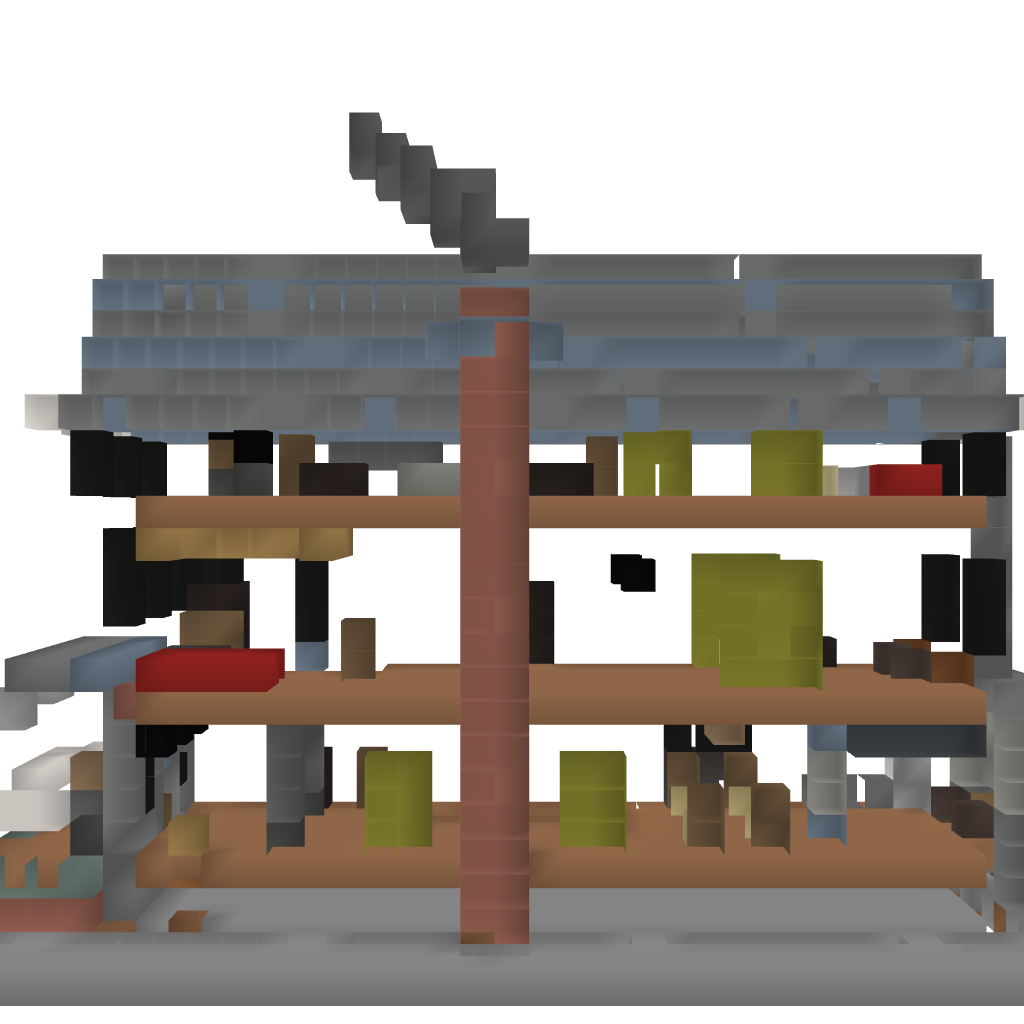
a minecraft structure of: Victorian Row Home